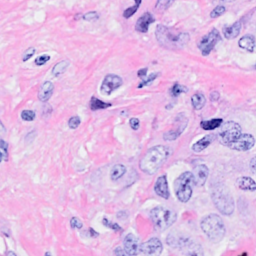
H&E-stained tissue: Breast